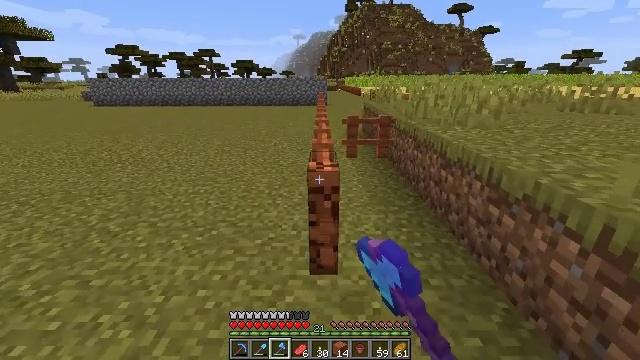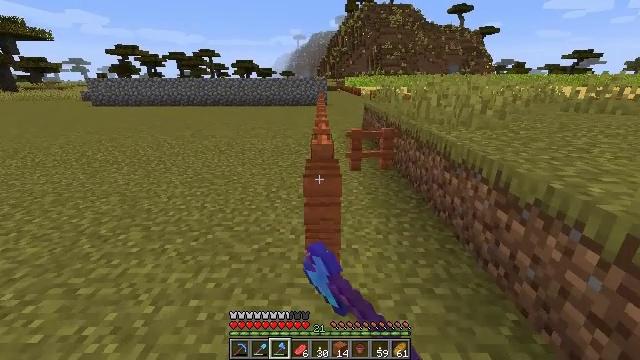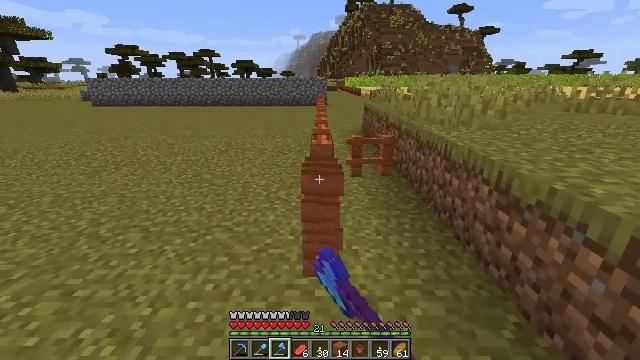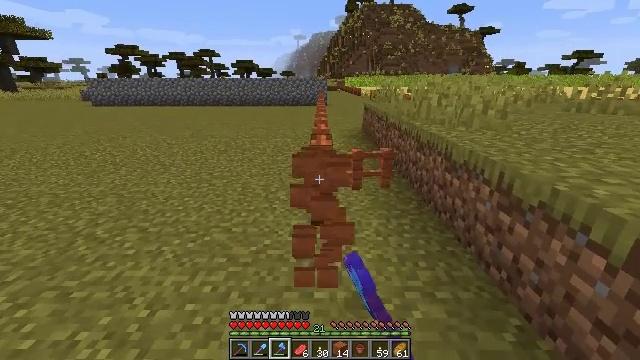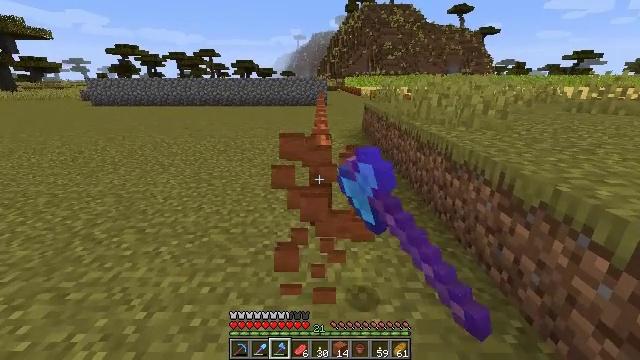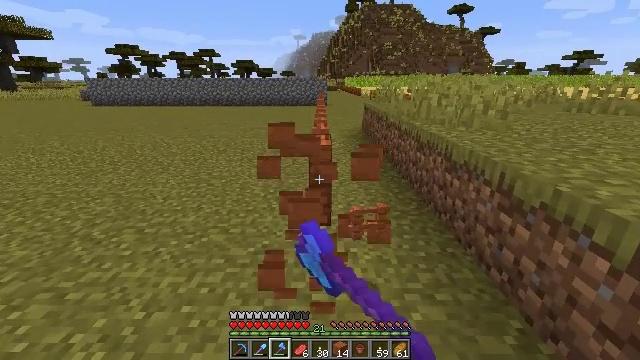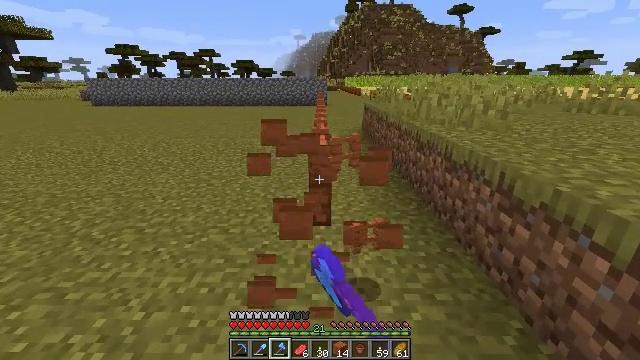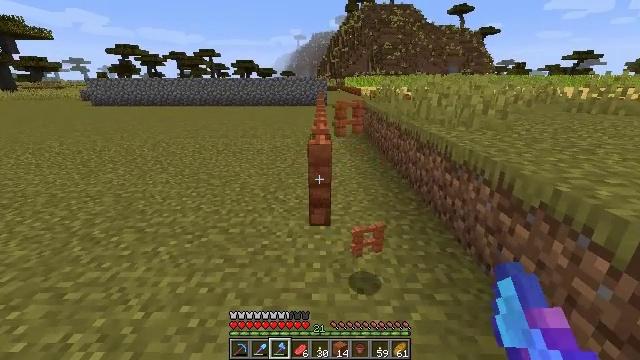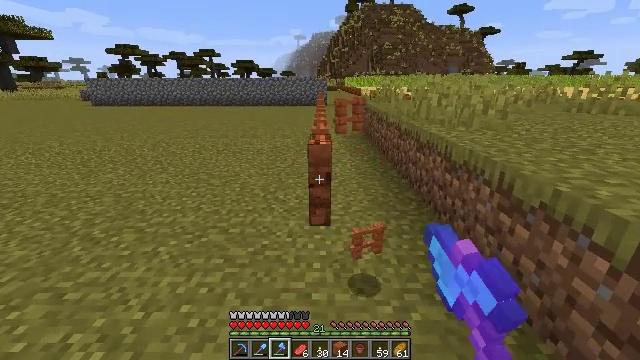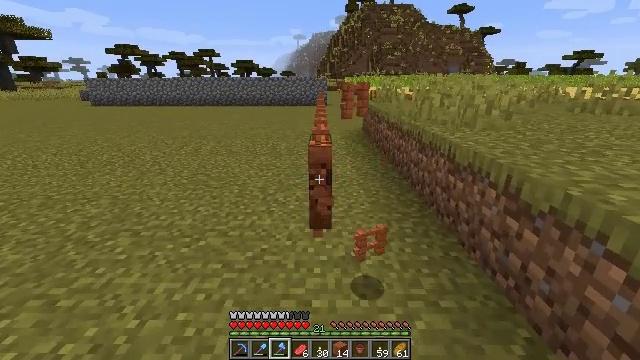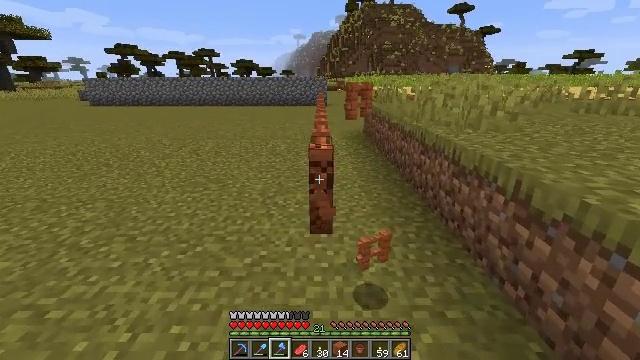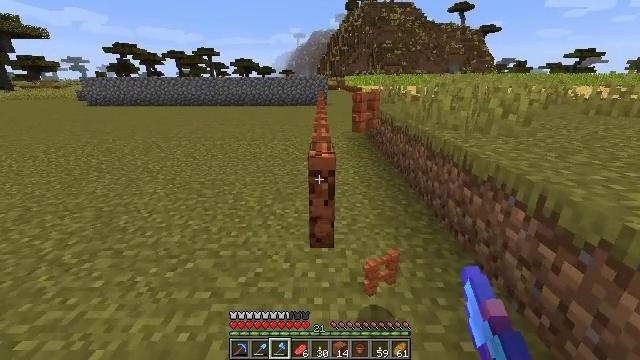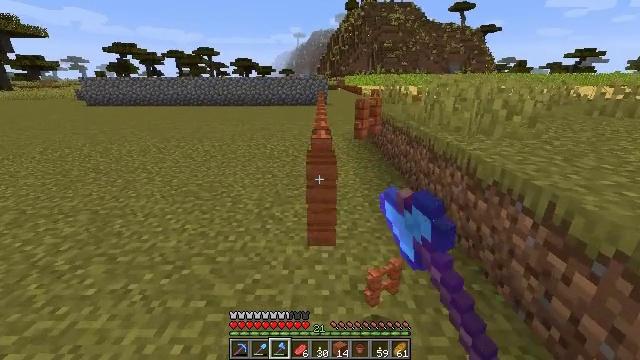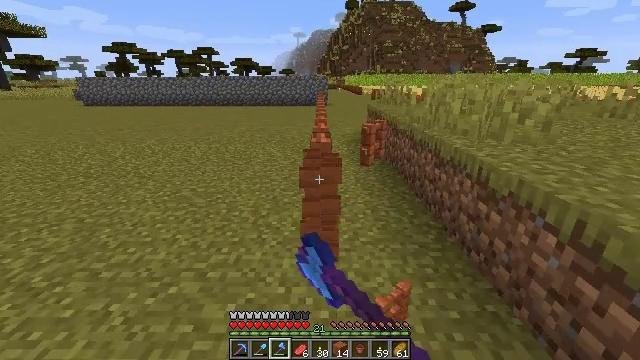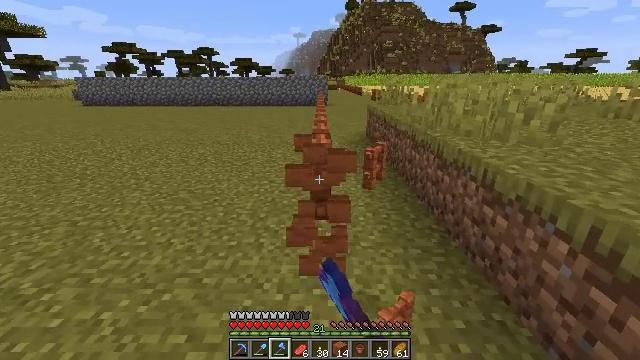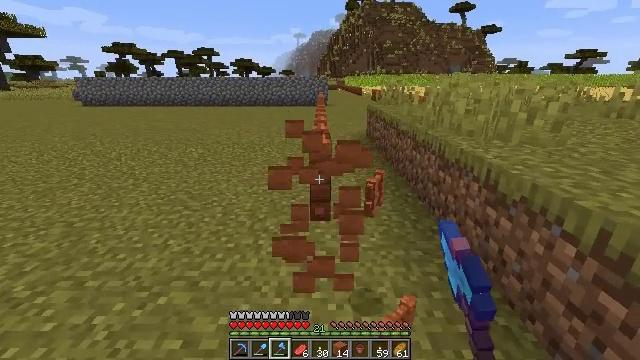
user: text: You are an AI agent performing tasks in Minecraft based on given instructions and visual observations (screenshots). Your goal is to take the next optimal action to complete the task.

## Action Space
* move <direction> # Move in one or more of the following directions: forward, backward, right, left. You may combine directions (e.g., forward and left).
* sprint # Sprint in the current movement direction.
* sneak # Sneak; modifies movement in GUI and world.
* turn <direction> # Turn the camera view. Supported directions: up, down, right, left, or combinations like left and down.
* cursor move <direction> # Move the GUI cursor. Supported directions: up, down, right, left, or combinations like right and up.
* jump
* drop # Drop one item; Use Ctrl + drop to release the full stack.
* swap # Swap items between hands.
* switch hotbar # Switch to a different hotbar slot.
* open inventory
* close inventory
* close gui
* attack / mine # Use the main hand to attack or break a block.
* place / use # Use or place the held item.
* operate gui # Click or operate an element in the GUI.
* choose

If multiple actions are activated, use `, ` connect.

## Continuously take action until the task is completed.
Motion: motion action
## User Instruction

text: Attack the acacia fence to break it.
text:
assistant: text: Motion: attack / mine
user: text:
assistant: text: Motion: attack / mine
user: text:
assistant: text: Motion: attack / mine
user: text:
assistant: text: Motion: attack / mine
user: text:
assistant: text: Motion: attack / mine
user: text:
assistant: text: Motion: attack / mine
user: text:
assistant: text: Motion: attack / mine
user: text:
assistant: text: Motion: attack / mine
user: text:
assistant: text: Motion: move forward, attack / mine
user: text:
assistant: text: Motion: move forward, attack / mine
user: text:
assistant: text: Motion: move forward, attack / mine
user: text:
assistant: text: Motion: move forward, attack / mine
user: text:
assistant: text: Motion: attack / mine
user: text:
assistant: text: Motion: attack / mine
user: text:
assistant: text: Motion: attack / mine
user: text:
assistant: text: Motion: attack / mine
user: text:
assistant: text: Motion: attack / mine
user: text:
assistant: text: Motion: attack / mine
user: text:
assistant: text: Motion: move forward, attack / mine
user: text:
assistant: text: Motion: move forward, attack / mine
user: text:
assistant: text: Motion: move forward, attack / mine
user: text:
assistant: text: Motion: move forward, attack / mine
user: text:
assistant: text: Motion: move forward, attack / mine
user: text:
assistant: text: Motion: attack / mine
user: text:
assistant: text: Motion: attack / mine
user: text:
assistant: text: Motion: attack / mine
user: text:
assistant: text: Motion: attack / mine
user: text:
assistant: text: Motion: attack / mine
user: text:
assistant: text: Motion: attack / mine
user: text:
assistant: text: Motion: move forward, attack / mine